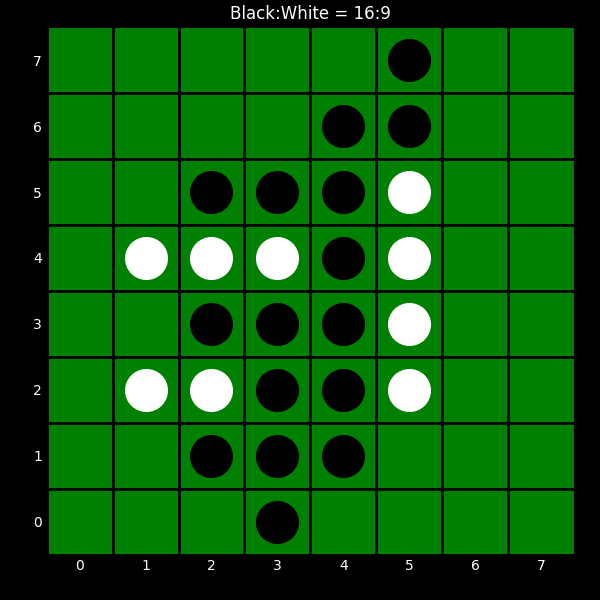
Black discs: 16
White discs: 9